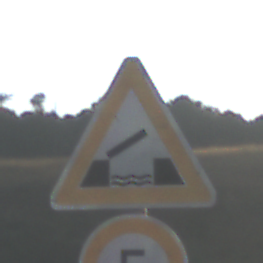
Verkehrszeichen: BeweglicheBruecke
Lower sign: Geschwindigkeit5
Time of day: SunriseSunset
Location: Outdoor (Nature)
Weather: Clear
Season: NotSpecified
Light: Natural